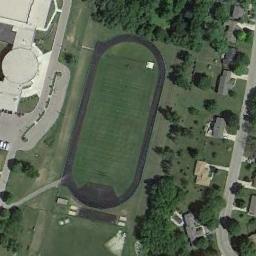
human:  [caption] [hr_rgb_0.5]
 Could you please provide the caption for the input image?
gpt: Track and field are built on the lawn next to the buildings and vegetation .

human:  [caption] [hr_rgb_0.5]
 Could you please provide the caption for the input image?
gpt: The ground track field is surrounded by some trees and buildings .

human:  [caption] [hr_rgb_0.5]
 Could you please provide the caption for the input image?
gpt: There are many trees near the ground track field .

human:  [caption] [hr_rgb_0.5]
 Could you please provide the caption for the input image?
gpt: The ground track field is next to the field .

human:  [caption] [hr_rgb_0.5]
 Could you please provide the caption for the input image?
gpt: There are green lawns around the ground track filed with a black track .